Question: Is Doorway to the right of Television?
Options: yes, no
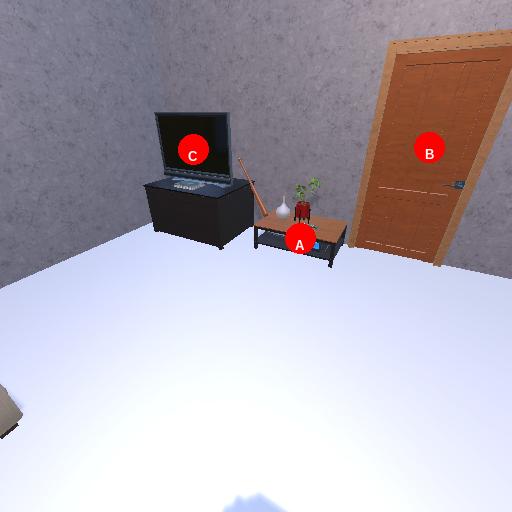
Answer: yes